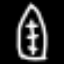
Label: leaf